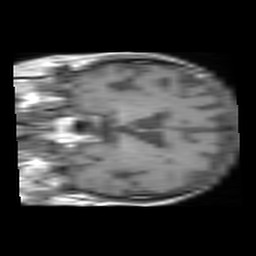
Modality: T1w
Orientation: coronal
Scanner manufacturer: philips
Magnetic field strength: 1.5 T
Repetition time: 0.55 s
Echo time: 0.015 s